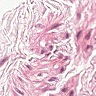
Metastatic tissue present: no